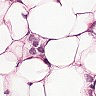
Metastatic tissue present: yes